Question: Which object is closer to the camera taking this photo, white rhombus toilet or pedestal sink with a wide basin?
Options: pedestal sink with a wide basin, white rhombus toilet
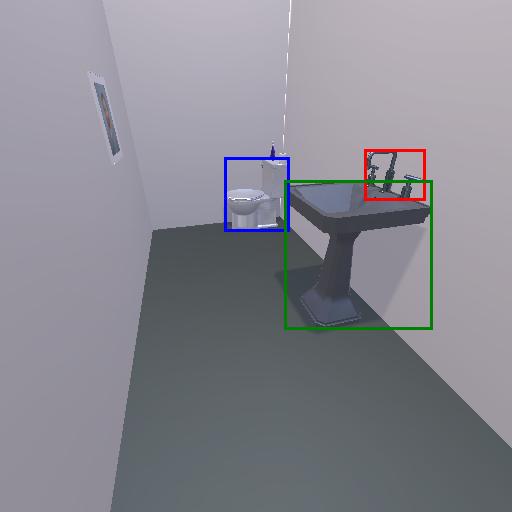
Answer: pedestal sink with a wide basin